Question: I'm pulling my hair out about a strange UI bug in my app that occurs on android 4.1.2 (real devices) only .
The bug is that the background color on an active Tab is black (see screenshot below)
It should be : White background color for active(selected) Tab and a grey background for inactive unselected one .
Although in my styles.xml file I clearly set a state list drawable with a white background when the tab is active and it's working perfectly on android version 4.2.2 and above .

Here is my styles.xml :
'''
<!-- Base application theme. -->
<style name="AppTheme" parent="android:Theme.Holo.Light">
<!-- Customize your theme here. -->
<item name="android:actionBarStyle">@style/MyActionBar</item>
<item name="android:actionBarTabTextStyle">@style/TabText</item>
<!-- This is a White background -->
<item name="android:actionBarTabBarStyle">@style/TabBar</item>
<item name="android:actionBarTabStyle">@style/MyActionBarTabs</item>
</style>
'''
The customization for the tab bar in styles.xml :
'''
<style name="TabBar" parent="android:style/Widget.Holo.Light.ActionBar.TabBar">
<!-- This is a White background -->
<item name="android:background">@color/white</item>
</style>
<!-- ActionBar tabs styles -->
<style name="MyActionBarTabs" parent="android:style/Widget.Holo.Light.ActionBar.TabView">
<!-- tab indicator -->
<item name="android:background">@drawable/tab_bar_background</item>
</style>
<style name="TabText" parent="android:style/Widget.Holo.Light.ActionBar.TabText">
<!-- This is a WHITE tab color -->
<item name="android:textColor">@color/selector_tab_text</item>
<item name="android:textAllCaps">false</item>
</style>
'''
and here is my : tab_bar_background.xml
'''
<selector xmlns:android="http://schemas.android.com/apk/res/android">
<!-- UNSELECTED TAB STATE -->
<item android:state_selected="false" android:state_pressed="false">
<layer-list xmlns:android="http://schemas.android.com/apk/res/android">
<!-- Bottom indicator color for the UNSELECTED tab state -->
<!-- Tab background color for the SELECTED tab state -->
<item>
<shape>
<solid android:color="#d0d0d0"/>
</shape>
</item>
</layer-list>
</item>
<!-- SELECTED TAB STATE -->
<item android:state_selected="true" android:state_pressed="false">
<layer-list xmlns:android="http://schemas.android.com/apk/res/android">
<!-- Tab background color for the SELECTED tab state -->
<item>
<shape>
<solid android:color="@color/white"/>
</shape>
</item>
<!-- Bottom indicator color for the SELECTED tab state -->
<item android:top="-5dp" android:left="-5dp" android:right="-5dp">
<shape android:shape="rectangle">
<stroke android:color="#309CB9" android:width="3dp"/>
</shape>
</item>
</layer-list>
</item>
</selector>
'''
I add the tabs on my activity which extends FragmentActivity and implements TabListener like this :
'''
//sets the tabs
actionBar.setNavigationMode(ActionBar.NAVIGATION_MODE_TABS);
'''
As I mentioned this code works perfectly on android version 4.2.2 (a white background for a selected tab)
Am I missing something ?
Thank you for your time .
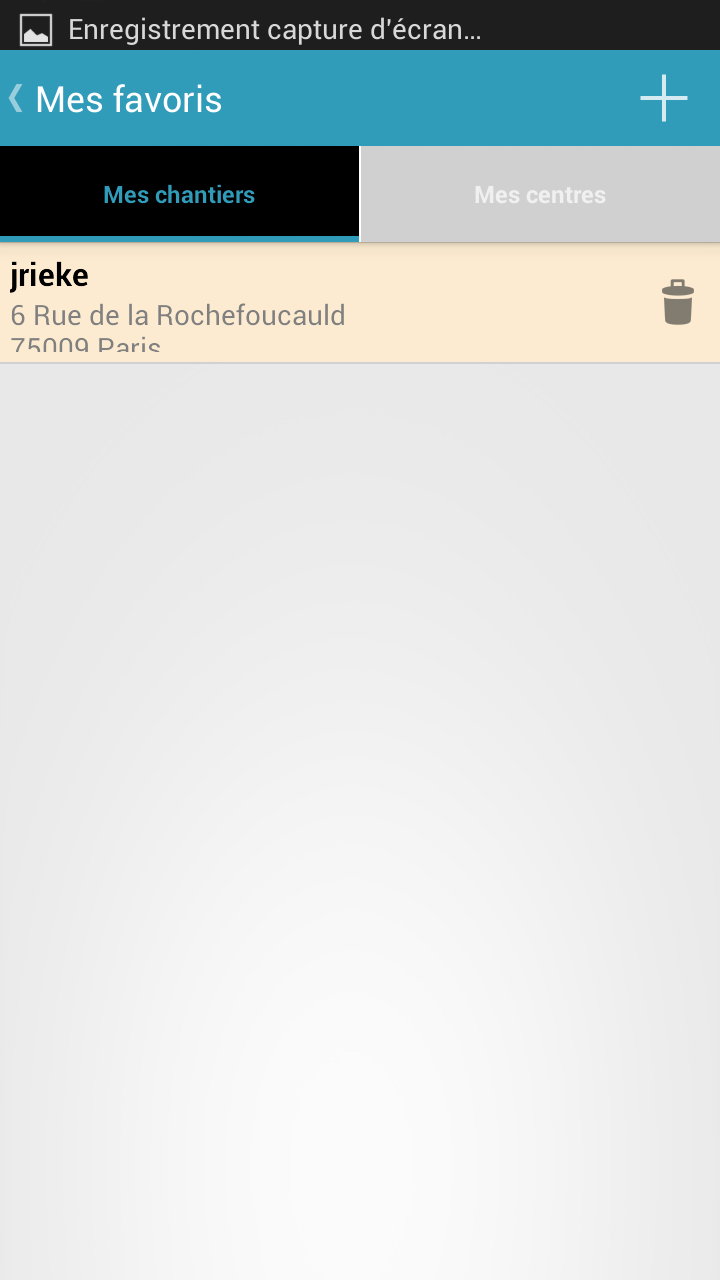
Answer: Thank you all for your help .
I managed to get my tab bar to work properly by replacing my list drawable with this code (Google android copyright):
'''
<selector xmlns:android="http://schemas.android.com/apk/res/android">
<!-- Non focused states -->
<item android:state_focused="false" android:state_selected="false" android:state_pressed="false" android:drawable="@drawable/tab_unselected_holo" />
<item android:state_focused="false" android:state_selected="true" android:state_pressed="false" android:drawable="@drawable/tab_selected_holo" />
<!-- Focused states -->
<item android:state_focused="true" android:state_selected="false" android:state_pressed="false" android:drawable="@drawable/tab_unselected_focused_holo" />
<item android:state_focused="true" android:state_selected="true" android:state_pressed="false" android:drawable="@drawable/tab_selected_focused_holo" />
<!-- Pressed -->
<!-- Non focused states -->
<item android:state_focused="false" android:state_selected="false" android:state_pressed="true" android:drawable="@drawable/tab_unselected_pressed_holo" />
<item android:state_focused="false" android:state_selected="true" android:state_pressed="true" android:drawable="@drawable/tab_selected_pressed_holo" />
<!-- Focused states -->
<item android:state_focused="true" android:state_selected="false" android:state_pressed="true" android:drawable="@drawable/tab_unselected_pressed_holo" />
<item android:state_focused="true" android:state_selected="true" android:state_pressed="true" android:drawable="@drawable/tab_selected_pressed_holo" />
</selector>
'''
The drawable are available here (xxhdpi)
<URL>
(Google's code and drawable)
Back to the issue it self :
It's still a mystery why the same old code works on some devices and don't on others .
One thing to add before closing the topic : by removing this portion of code from the old list drawable it worked = White background on a selected(activated) Tab but without of course the bottom indicator color for the SELECTED tab state !
'''
<item android:top="-5dp" android:left="-5dp" android:right="-5dp">
<shape android:shape="rectangle">
<stroke android:color="#309CB9" android:width="3dp"/>
</shape>
</item>
'''
I assumed that having two items in a the same layer-list broke something and created the faulty behavior "on some devices" pre 4.2.x